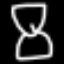
Label: hourglass